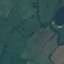
Land use / land cover: Pasture